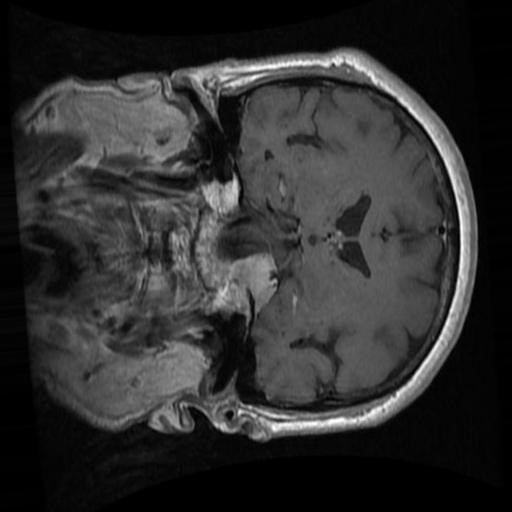
Label: brain_menin